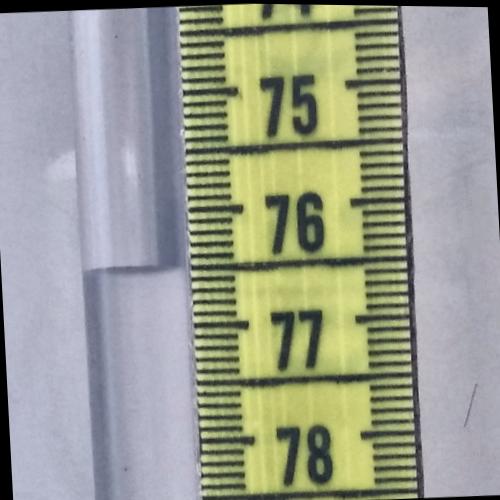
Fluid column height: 76.5 cm